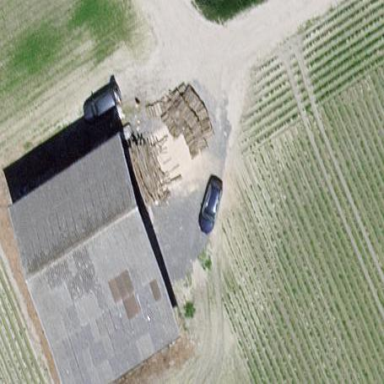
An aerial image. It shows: Farmyard area.